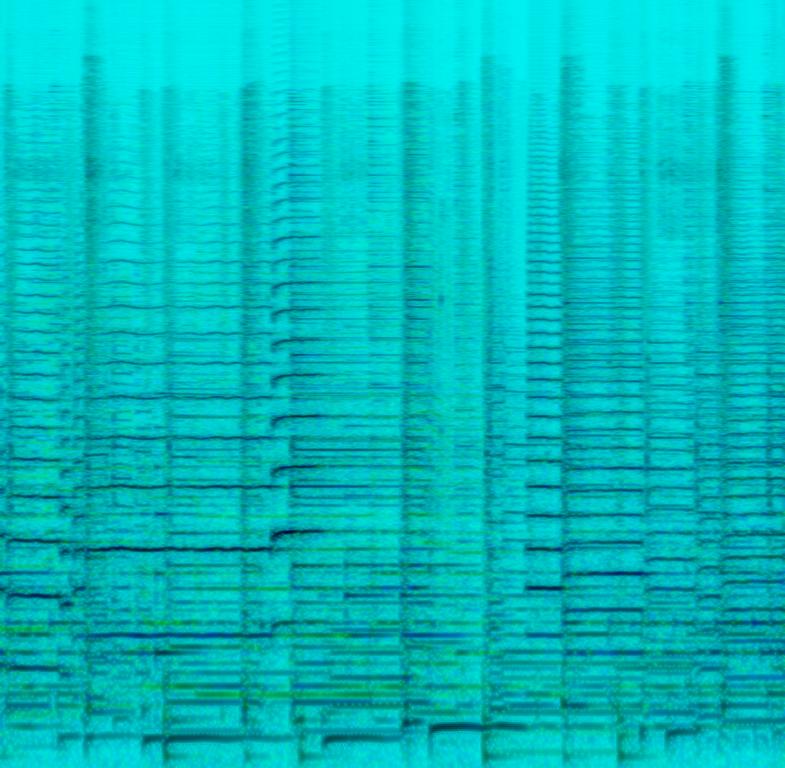
This is a jazz music piece. It is an instrumental piece. The saxophone and the trumpet are playing the melody. The piano, the electric guitar and the bass guitar are accompanying them in the background. The tempo is slow. The atmosphere is chill. This piece could be playing in the background at a coffee shop.